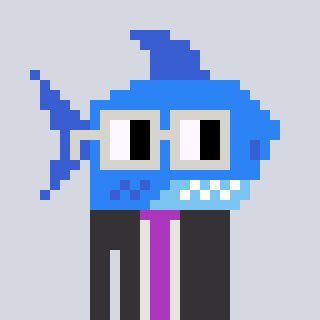
a pixel art character with square light gray glasses, a shark-shaped head and a grayscale-colored body on a cool background